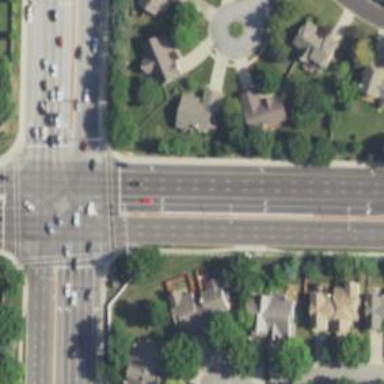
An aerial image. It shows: Road with dash markings.